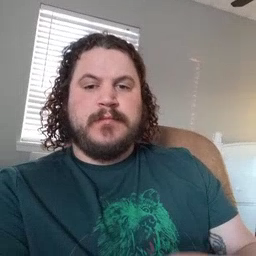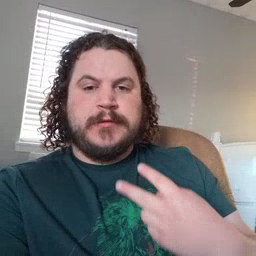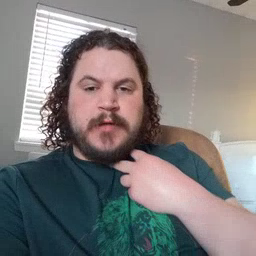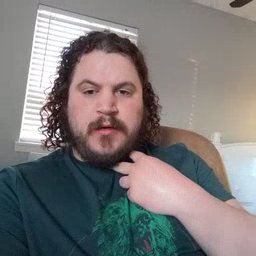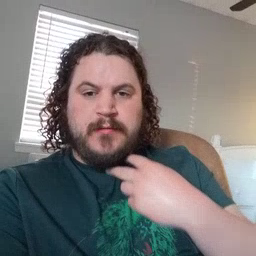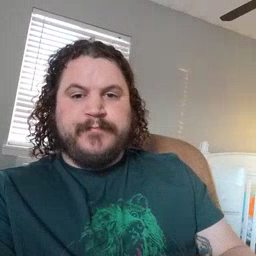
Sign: stuck